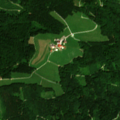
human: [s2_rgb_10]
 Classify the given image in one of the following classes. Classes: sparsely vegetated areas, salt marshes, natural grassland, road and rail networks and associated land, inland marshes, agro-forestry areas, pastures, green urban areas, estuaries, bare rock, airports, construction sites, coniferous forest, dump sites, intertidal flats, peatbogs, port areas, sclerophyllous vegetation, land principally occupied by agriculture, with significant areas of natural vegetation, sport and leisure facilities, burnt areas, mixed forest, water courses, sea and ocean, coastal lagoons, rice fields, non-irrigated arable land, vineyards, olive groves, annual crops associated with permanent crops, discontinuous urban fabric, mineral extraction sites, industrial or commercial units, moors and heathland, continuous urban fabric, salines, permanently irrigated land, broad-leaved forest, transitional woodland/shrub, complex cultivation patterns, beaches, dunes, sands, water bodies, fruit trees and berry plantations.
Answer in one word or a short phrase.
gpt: pastures, mixed forest